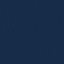
Land use / land cover class: SeaLake